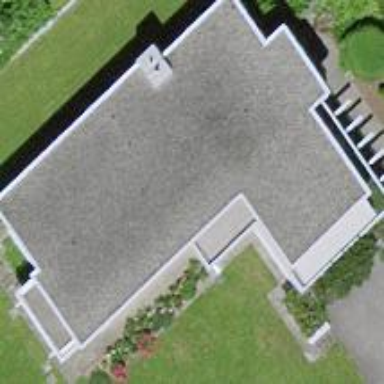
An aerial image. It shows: Residential building.